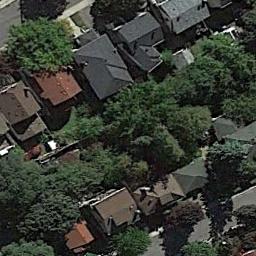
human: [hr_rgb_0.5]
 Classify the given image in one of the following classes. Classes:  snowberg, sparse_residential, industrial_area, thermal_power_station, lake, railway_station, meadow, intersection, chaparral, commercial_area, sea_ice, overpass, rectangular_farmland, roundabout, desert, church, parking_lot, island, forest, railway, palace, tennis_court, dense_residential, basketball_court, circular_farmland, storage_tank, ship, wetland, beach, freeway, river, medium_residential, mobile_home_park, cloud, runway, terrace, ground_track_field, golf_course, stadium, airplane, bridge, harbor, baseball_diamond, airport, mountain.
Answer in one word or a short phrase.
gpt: medium_residential